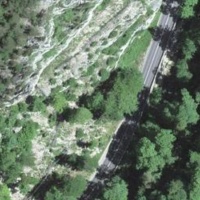
EUNIS habitat code: 44
Species observed at this site:
Campanula trachelium